Interaction volume radius: 5 \u00c5
Interaction volume height: 10 \u00c5
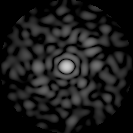
Disorder parameter: 0.836